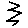
Label: zigzag